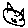
Label: cat